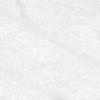
Label: no_change